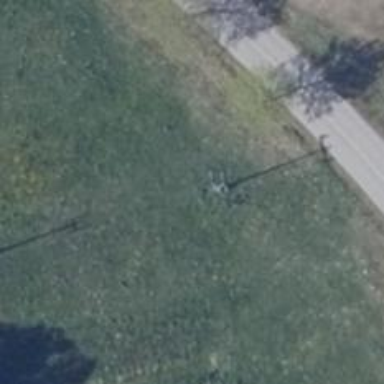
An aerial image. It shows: Minor power line.